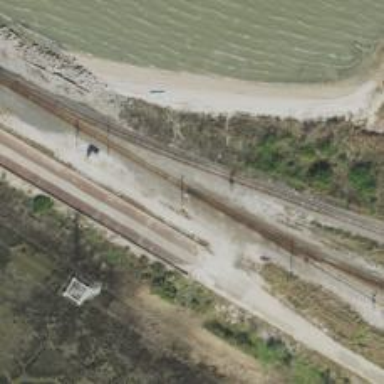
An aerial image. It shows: Railway track.